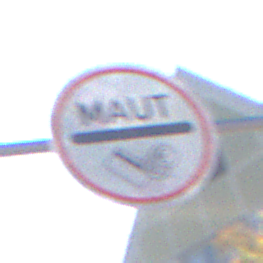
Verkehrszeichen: MautflichtigeStrecke
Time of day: MorningAfternoon
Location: Outdoor (Urban)
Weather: Clear
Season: NotSpecified
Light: Natural